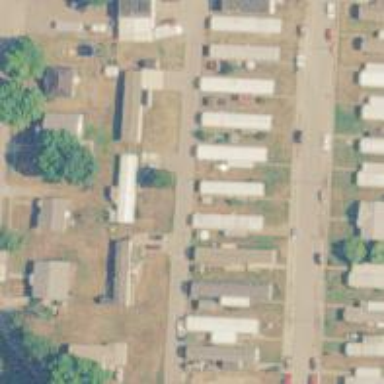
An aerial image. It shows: Residential area known as trailer park.